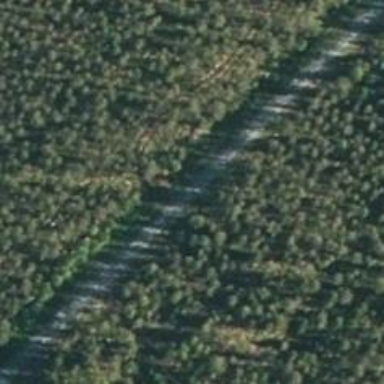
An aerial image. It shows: Well-maintained track road of grade 1.